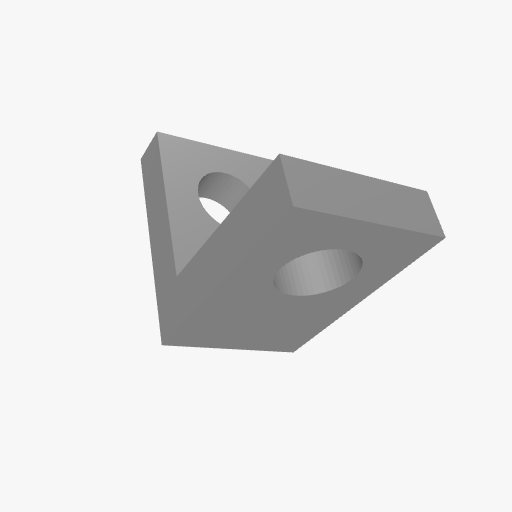
Part: LBeam1H